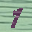
Label: 7